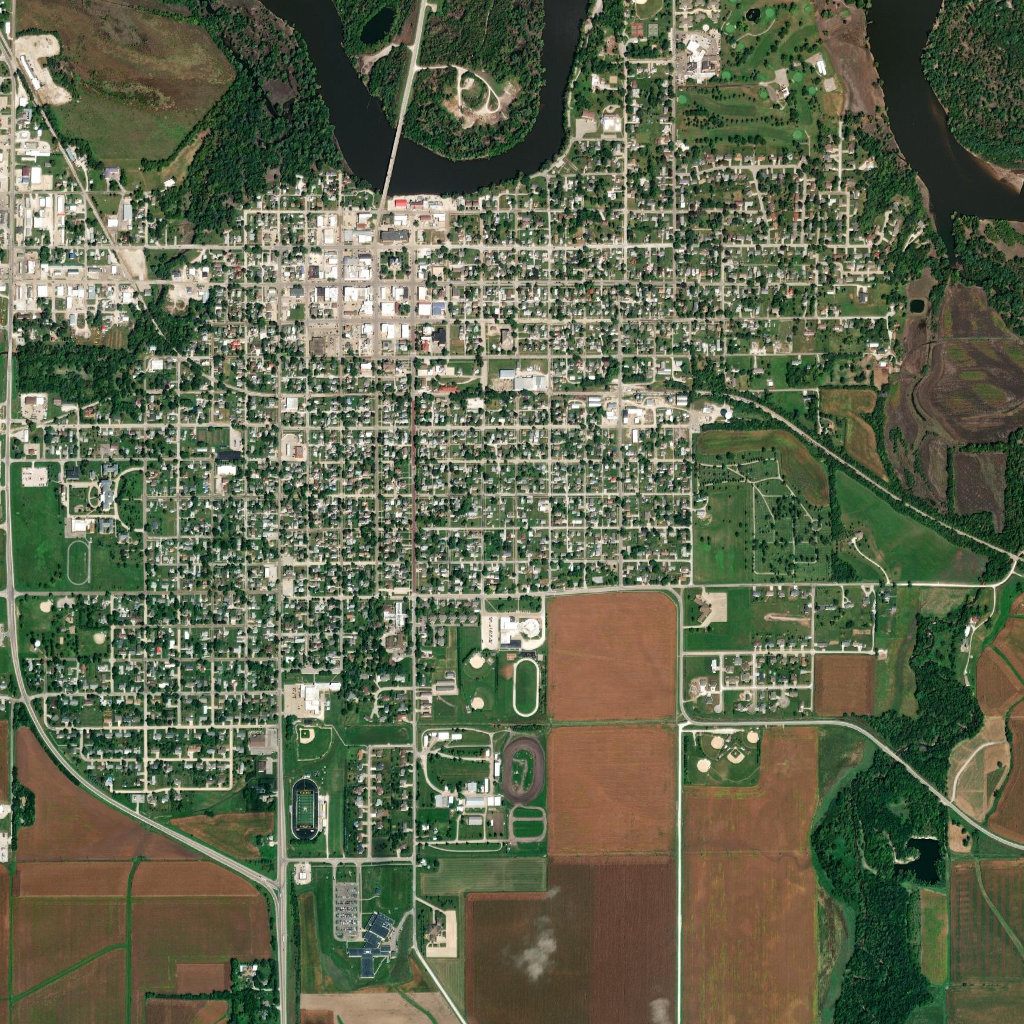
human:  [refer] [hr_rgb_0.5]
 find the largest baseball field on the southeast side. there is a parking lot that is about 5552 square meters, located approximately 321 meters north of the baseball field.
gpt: <box>[[69, 72, 74, 76, 0]]</box>

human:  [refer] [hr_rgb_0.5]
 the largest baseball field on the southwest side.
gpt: <box>[[28, 70, 32, 74, 0]]</box>